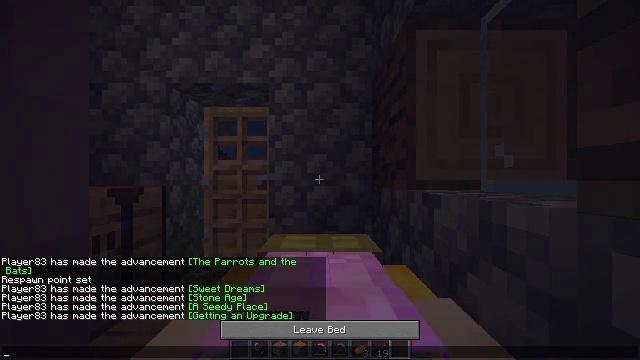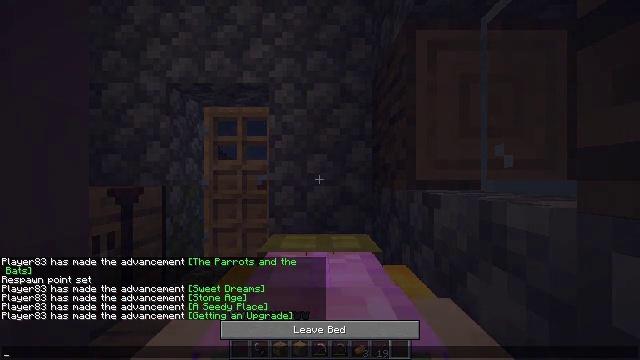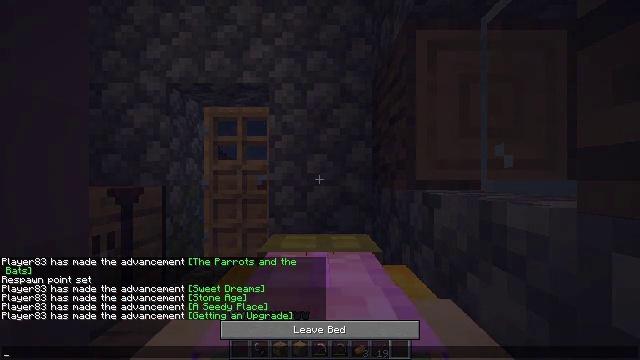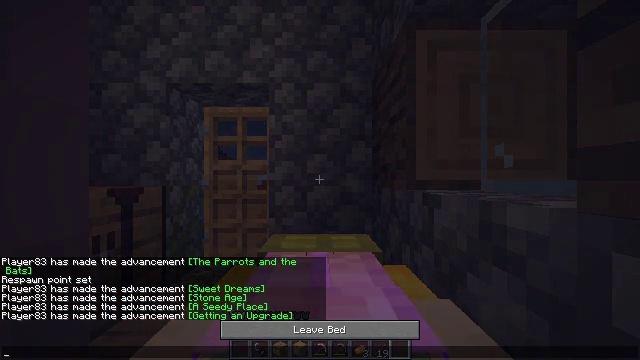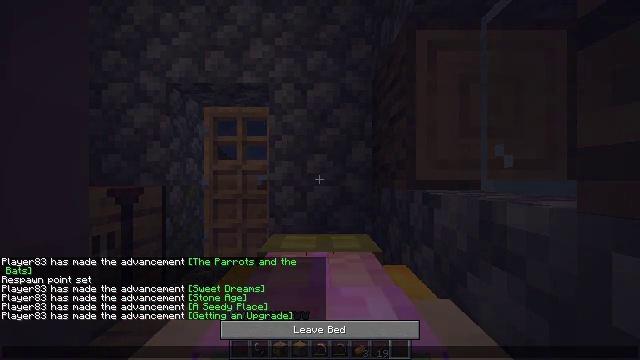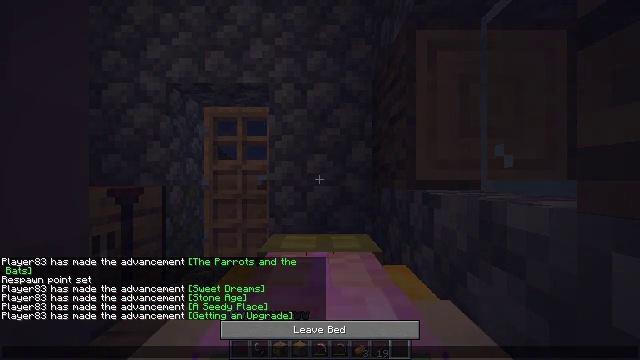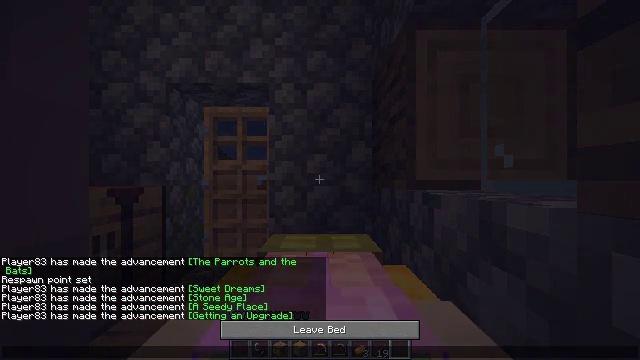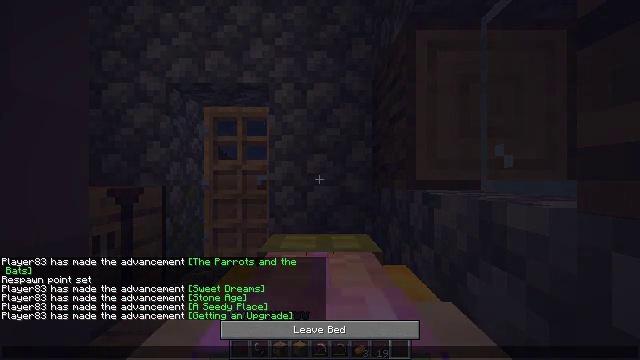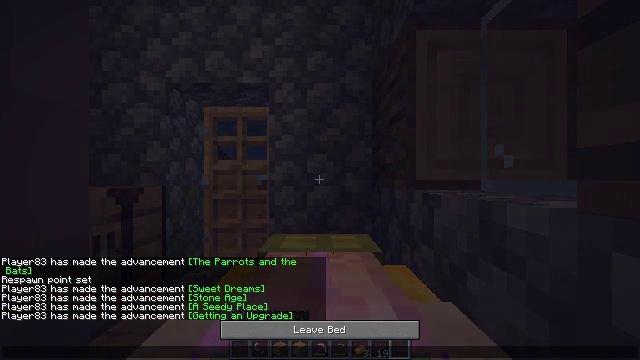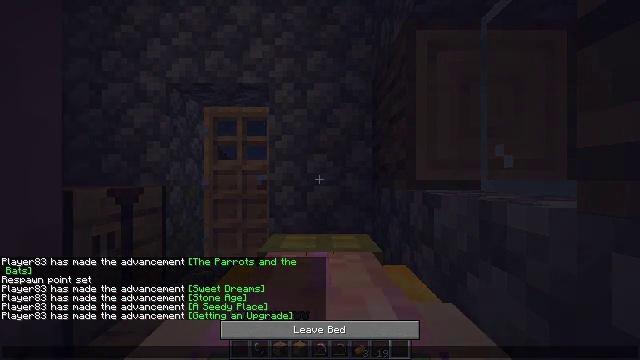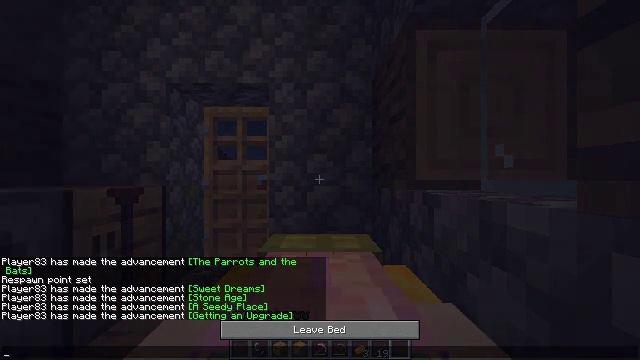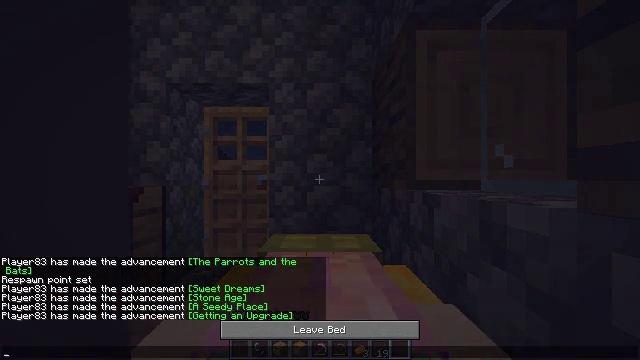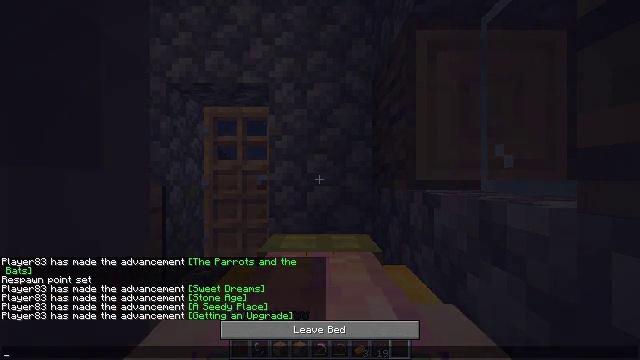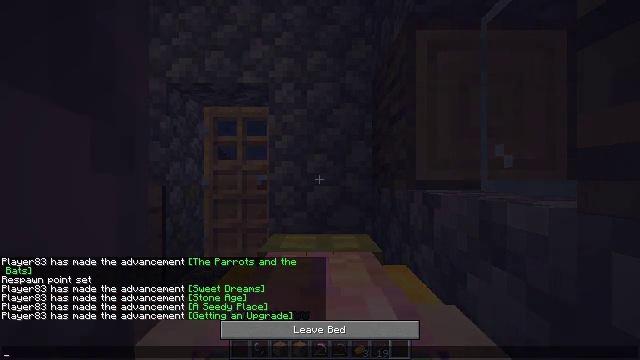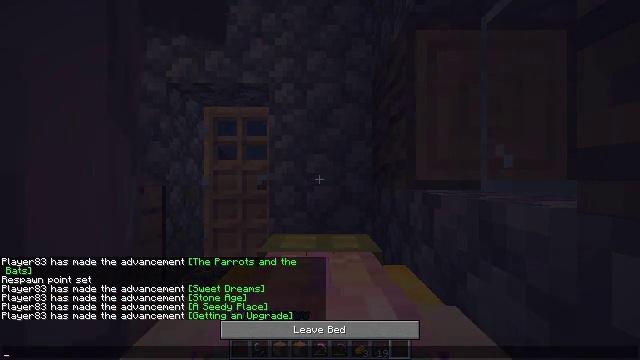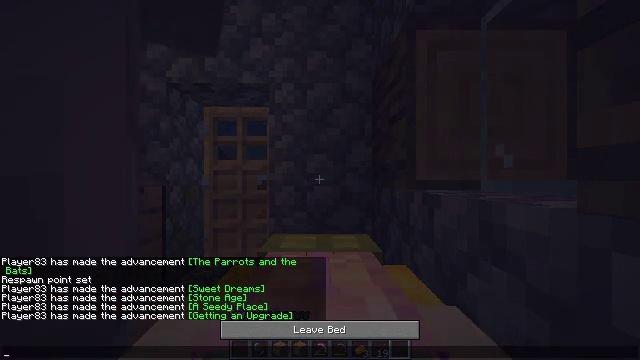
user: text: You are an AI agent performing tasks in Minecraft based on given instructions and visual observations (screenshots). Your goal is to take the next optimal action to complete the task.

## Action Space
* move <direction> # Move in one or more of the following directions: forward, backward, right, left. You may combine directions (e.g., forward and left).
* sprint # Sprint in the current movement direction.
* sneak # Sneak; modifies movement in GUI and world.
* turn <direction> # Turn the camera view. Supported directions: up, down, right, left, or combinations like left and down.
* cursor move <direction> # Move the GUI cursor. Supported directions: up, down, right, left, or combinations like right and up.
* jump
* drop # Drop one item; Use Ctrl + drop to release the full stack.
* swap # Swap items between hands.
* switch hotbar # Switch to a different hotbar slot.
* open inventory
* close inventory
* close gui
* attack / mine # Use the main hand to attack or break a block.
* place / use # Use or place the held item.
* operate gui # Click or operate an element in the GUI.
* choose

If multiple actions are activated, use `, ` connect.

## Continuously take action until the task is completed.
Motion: motion action
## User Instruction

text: Break the yellow bed.
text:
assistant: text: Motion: no_op
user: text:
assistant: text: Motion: no_op
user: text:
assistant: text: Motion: no_op
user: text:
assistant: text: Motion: no_op
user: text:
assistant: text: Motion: no_op
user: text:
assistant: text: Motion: no_op
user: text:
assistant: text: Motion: no_op
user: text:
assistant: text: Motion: no_op
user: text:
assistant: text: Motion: no_op
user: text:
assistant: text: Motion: no_op
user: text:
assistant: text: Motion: no_op
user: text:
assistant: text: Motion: no_op
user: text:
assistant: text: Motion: no_op
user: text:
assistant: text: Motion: no_op
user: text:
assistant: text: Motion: no_op
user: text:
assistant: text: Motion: no_op
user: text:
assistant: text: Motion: turn down
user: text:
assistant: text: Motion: turn down
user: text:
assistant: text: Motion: no_op
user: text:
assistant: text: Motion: no_op
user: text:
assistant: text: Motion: no_op
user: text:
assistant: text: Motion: turn left
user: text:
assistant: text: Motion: no_op
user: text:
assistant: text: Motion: turn right
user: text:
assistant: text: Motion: turn right and up
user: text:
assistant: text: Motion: turn right and up
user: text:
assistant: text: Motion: turn right
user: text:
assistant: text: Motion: no_op
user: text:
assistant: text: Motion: turn left
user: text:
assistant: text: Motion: turn left